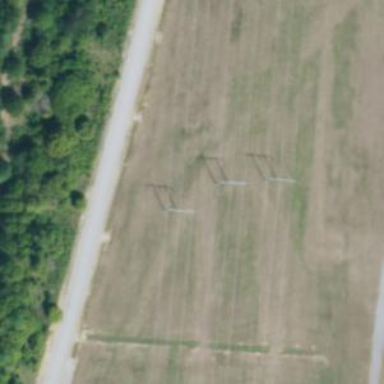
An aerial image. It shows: H-frame designed tower for power lines.